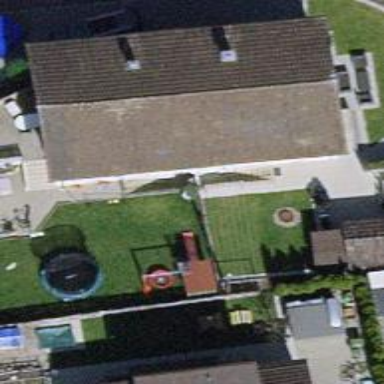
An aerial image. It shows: Building with tile roof.